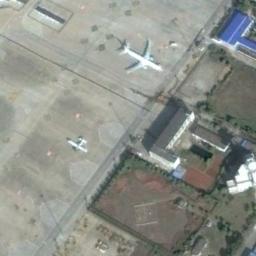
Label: airplane